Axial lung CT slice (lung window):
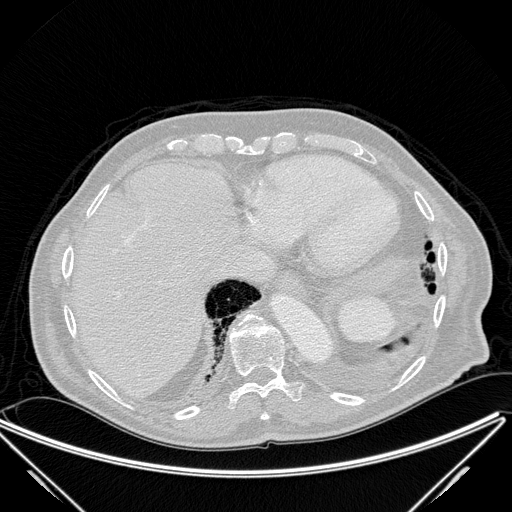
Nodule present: no